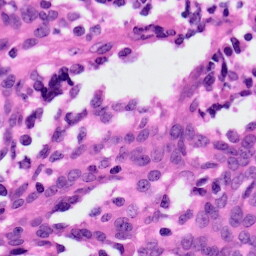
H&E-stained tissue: Ovarian